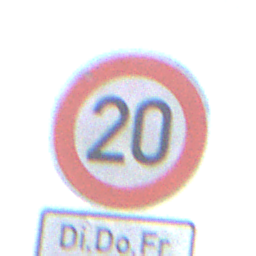
Verkehrszeichen: Geschwindigkeit20
Zusatzzeichen unten: ZeitangabenMitBeschraenkungAufWochentage3
Umgebung: Outdoor, RoadRail
Tageszeit: MorningAfternoon
Wetter: PartlyCloudy
Licht: Natural
Jahreszeit: NotSpecified
Kontrast: LowContrast